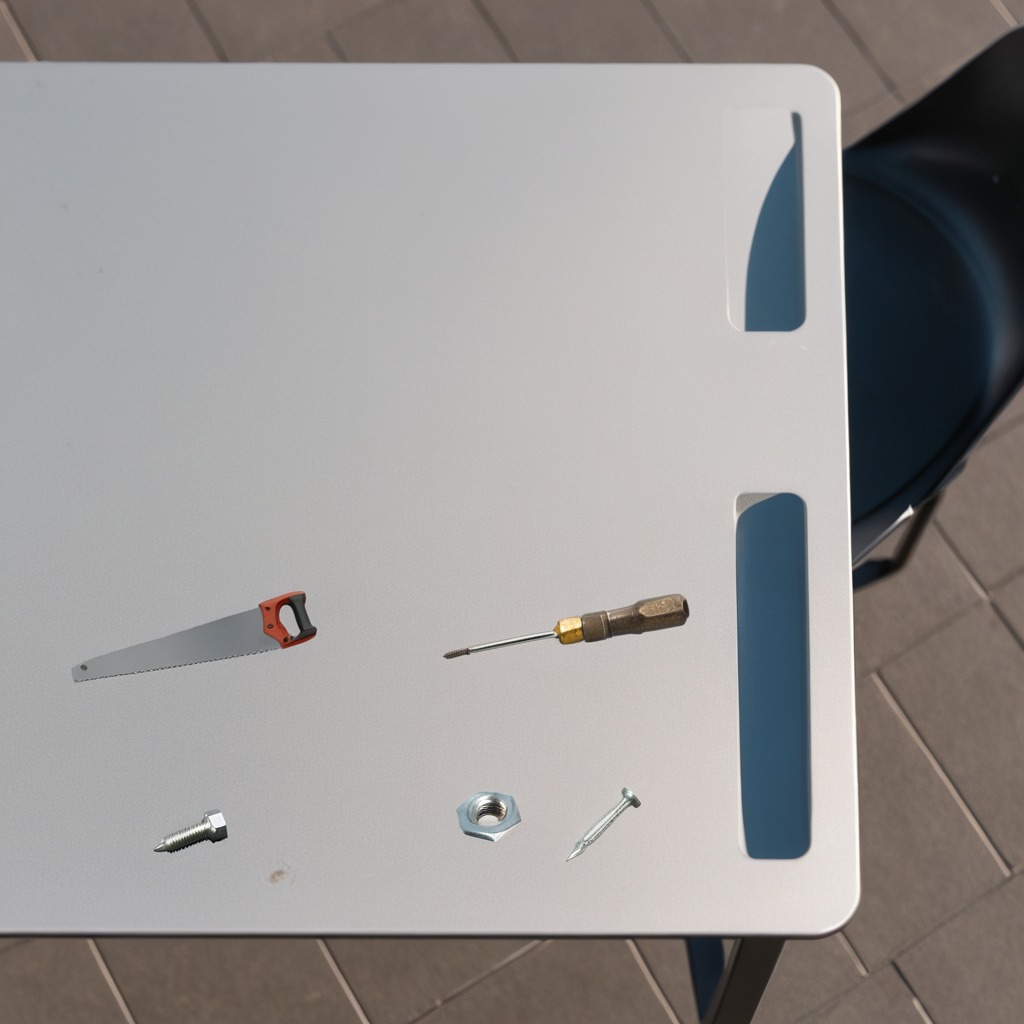
A metal machine screw, an iron nail, a handheld metal saw, a screwdriver, and a metal nut are lying on the table.